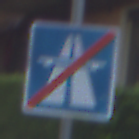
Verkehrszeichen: EndeAutbahn
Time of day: SunriseSunset
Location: Outdoor (Urban)
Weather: Clear
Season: NotSpecified
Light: Natural